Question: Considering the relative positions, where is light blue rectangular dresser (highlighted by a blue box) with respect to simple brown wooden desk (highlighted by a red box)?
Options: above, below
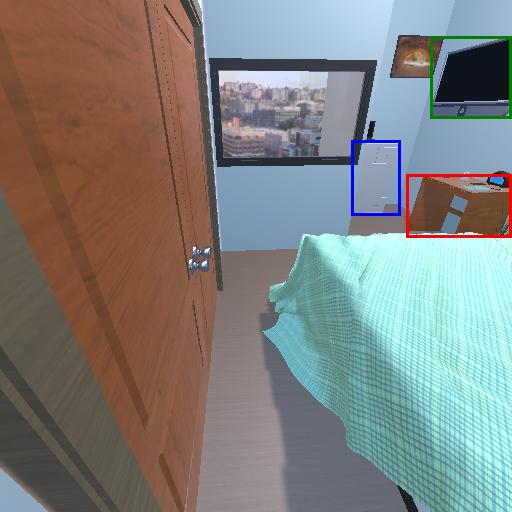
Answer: above